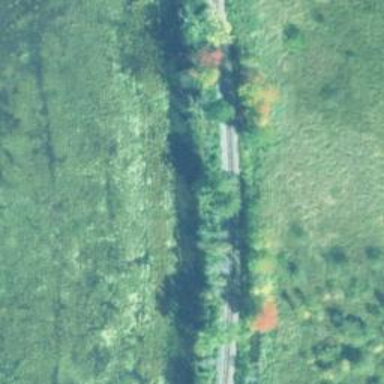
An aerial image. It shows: Railway track.